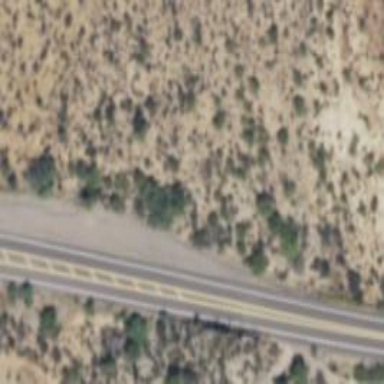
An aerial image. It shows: Abandoned road.